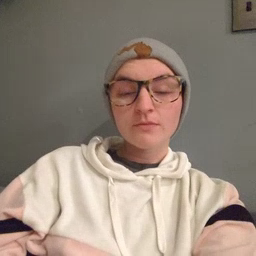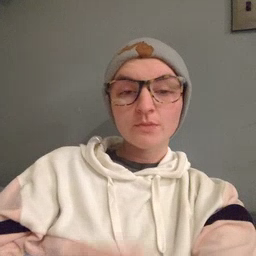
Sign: ride